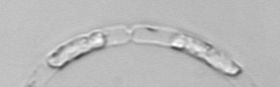
Label: Guinardia_striata